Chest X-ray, AP view. Patient: 65 years old, sex M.
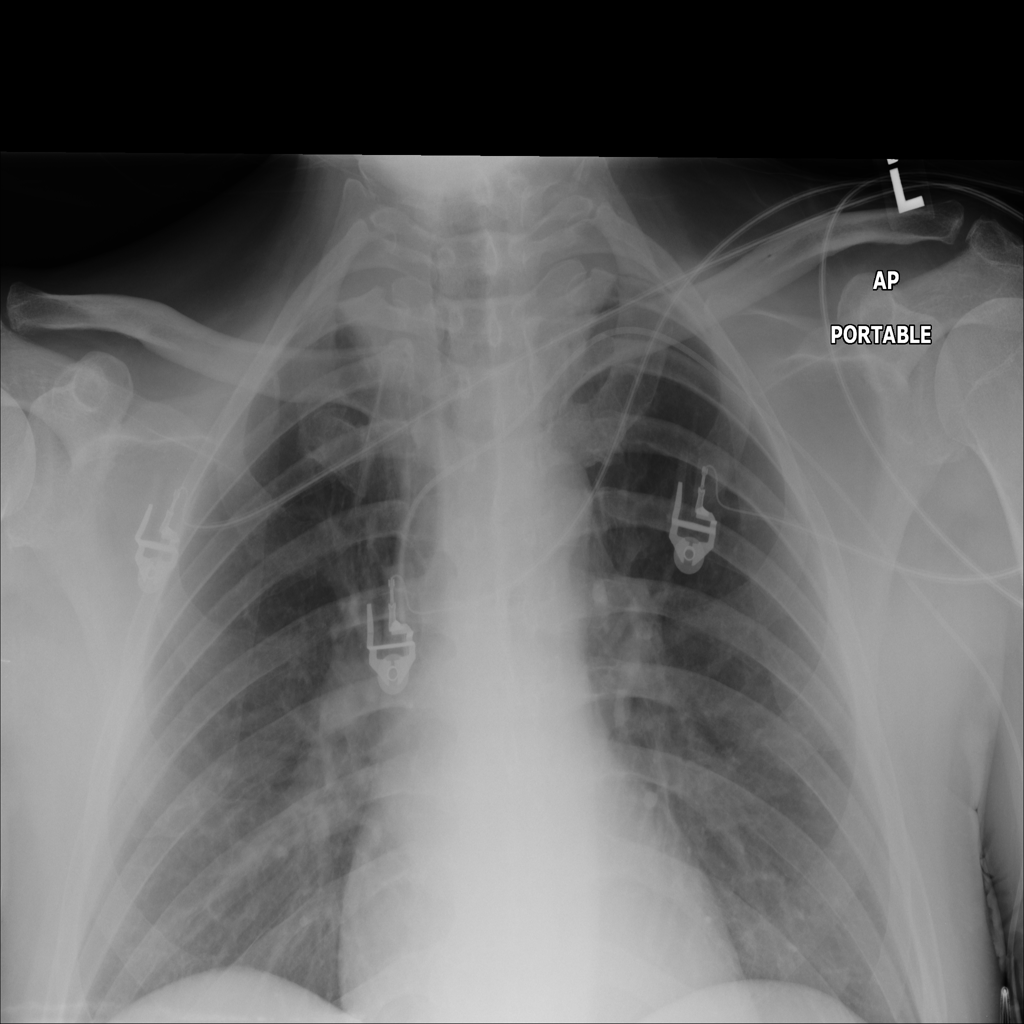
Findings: No Finding